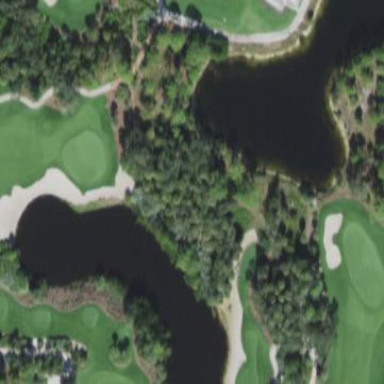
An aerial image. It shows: Sand bunker on golf course.